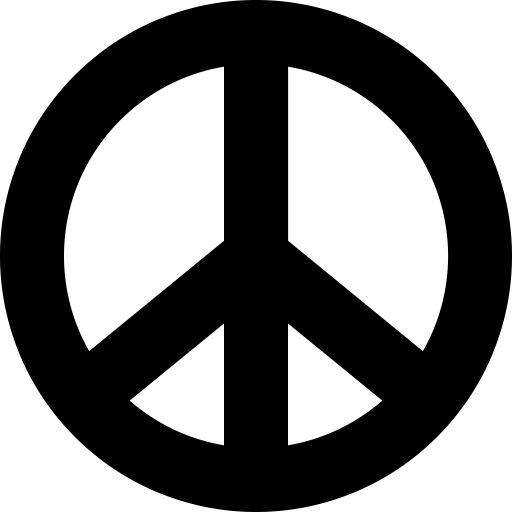
Tags: icon, FontAwesome, fa-icon, solid, peace